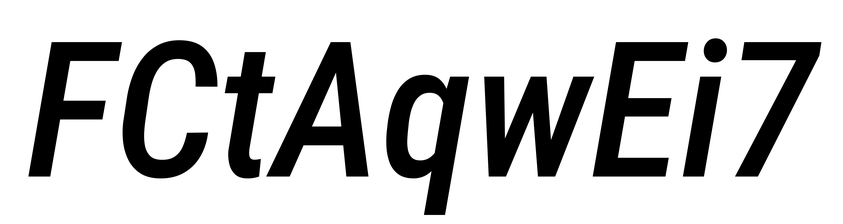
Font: Roboto-Italic_Condensed_Medium_Italic